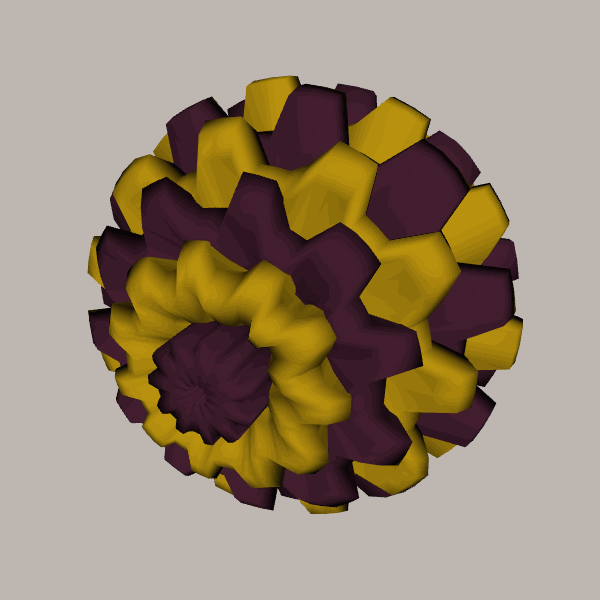
Background: light